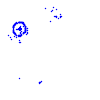
Particle: proton